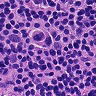
Metastatic tissue present: yes